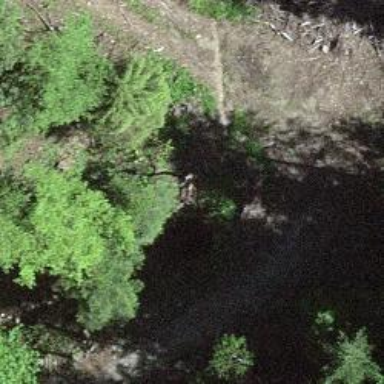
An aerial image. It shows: Culvert tunnel.